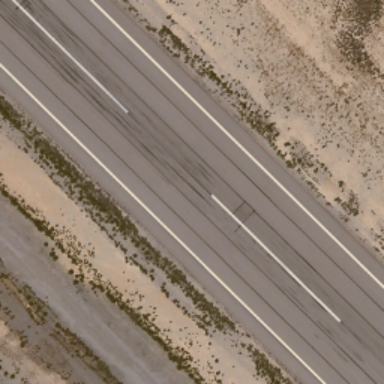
It is a straight runway with some mark lines on it .